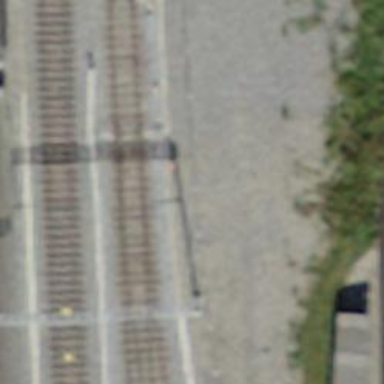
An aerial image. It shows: Railway switch.